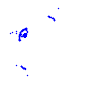
Particle: pion